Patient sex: F
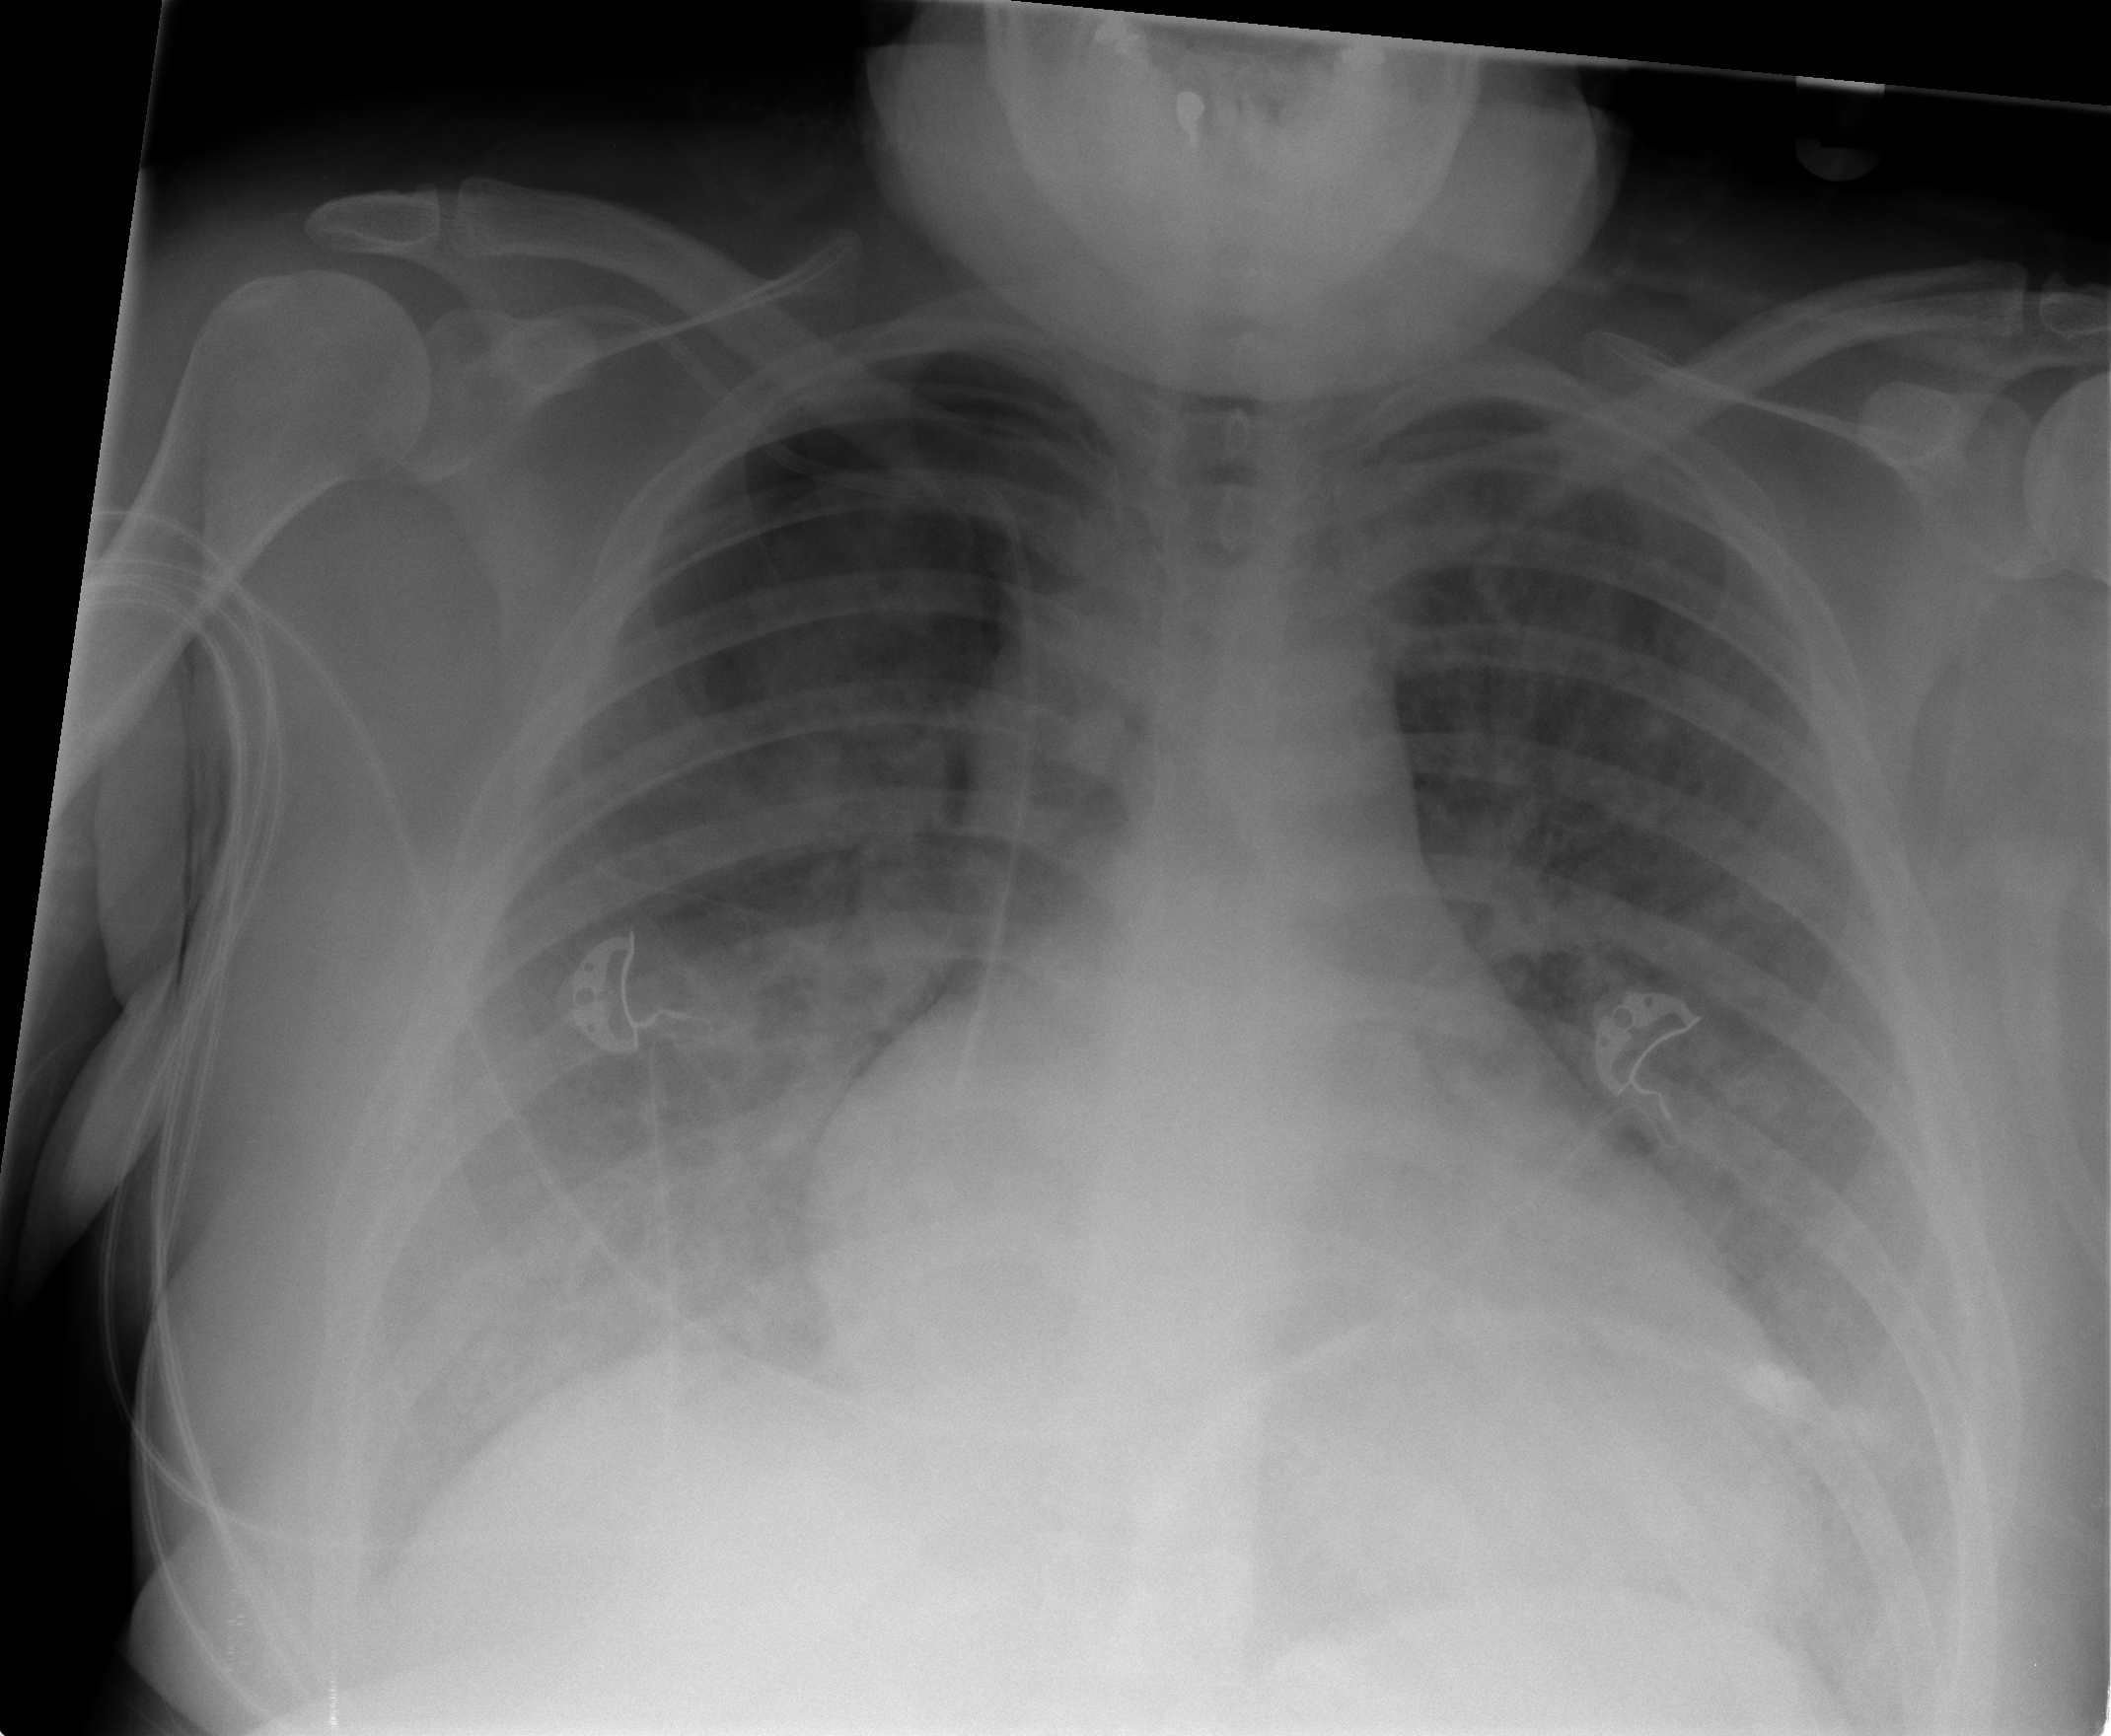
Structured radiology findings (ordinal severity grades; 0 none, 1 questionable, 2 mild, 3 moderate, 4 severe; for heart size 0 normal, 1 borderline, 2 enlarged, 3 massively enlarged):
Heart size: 2
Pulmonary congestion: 1
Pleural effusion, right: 0
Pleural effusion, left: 0
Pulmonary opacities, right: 3
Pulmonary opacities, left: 3
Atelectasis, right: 2
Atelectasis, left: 0